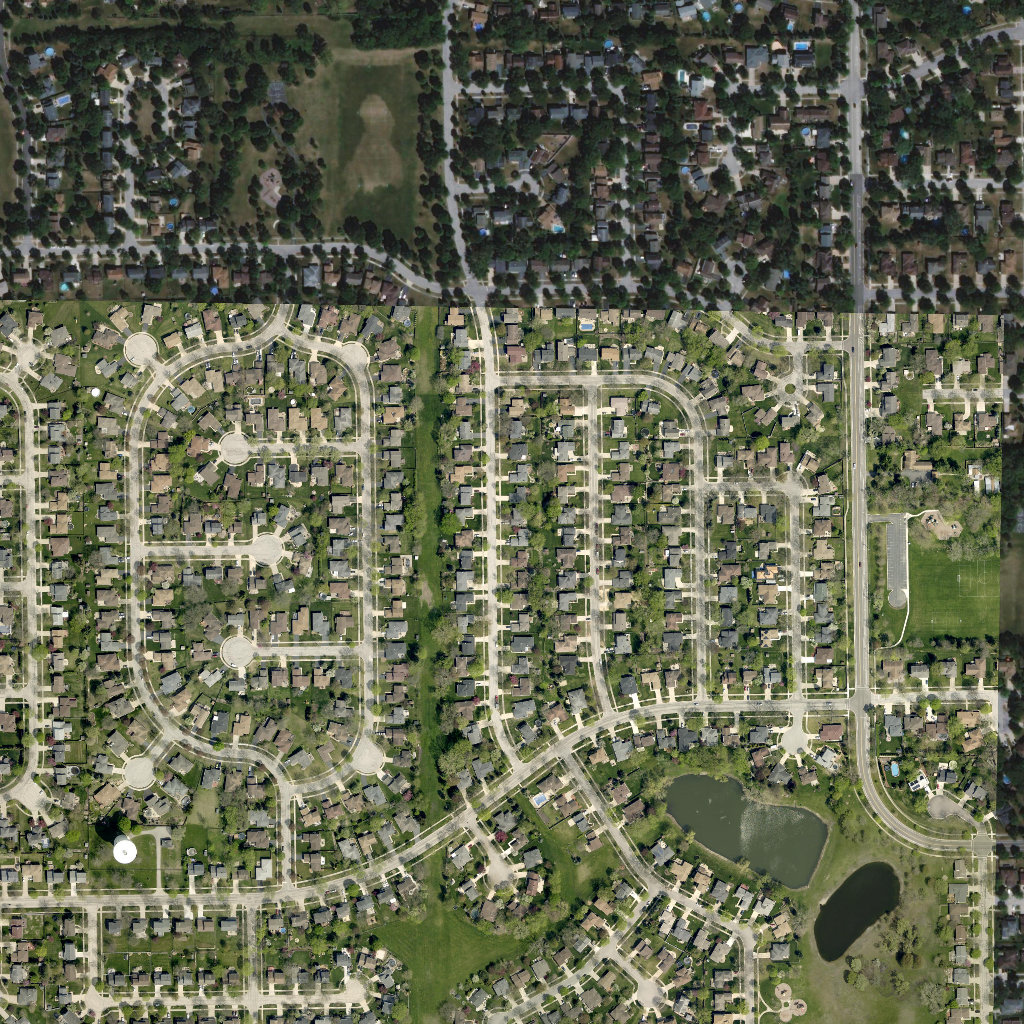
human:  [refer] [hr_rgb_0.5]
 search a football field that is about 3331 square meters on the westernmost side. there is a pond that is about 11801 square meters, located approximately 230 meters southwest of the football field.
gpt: <box>[[92, 54, 99, 58, 0]]</box>